Aerial crown-view tile of a tropical tree (Barro Colorado Island, Panama), acquired 20250715:
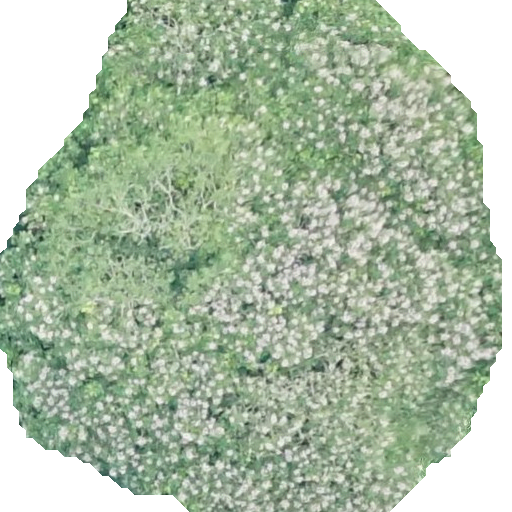
Species: Dipteryx oleifera
GBIF accepted scientific name: Dipteryx oleifera
Crown area: 325.667 m²